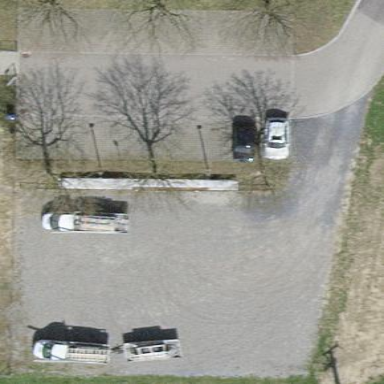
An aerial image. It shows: Parking area with gravel surface.